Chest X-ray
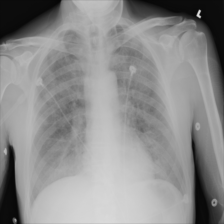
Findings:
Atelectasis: negative
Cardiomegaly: negative
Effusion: positive
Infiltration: positive
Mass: negative
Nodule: negative
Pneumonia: negative
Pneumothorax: negative
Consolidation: negative
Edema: negative
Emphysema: negative
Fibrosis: negative
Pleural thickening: negative
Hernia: negative